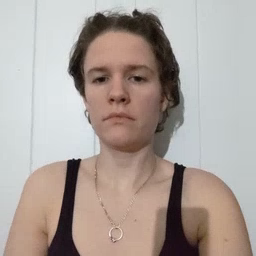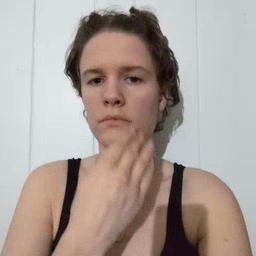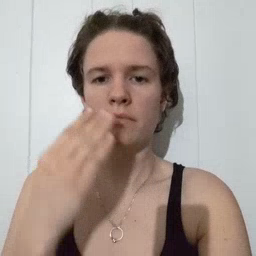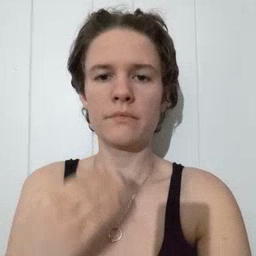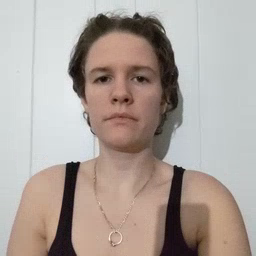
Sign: napkin